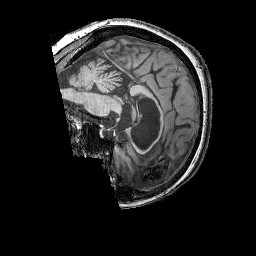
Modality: T1w
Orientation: sagittal
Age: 71
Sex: female
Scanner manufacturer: siemens
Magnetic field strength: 3 T
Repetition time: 2.25 s
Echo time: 0.00411 s